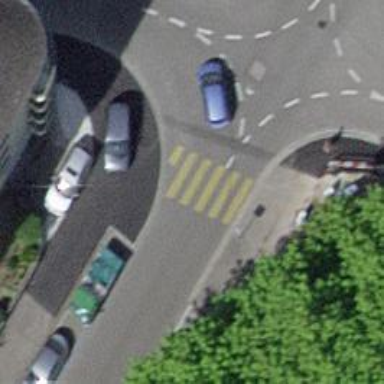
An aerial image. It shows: Uncontrolled zebra crossing on the road.